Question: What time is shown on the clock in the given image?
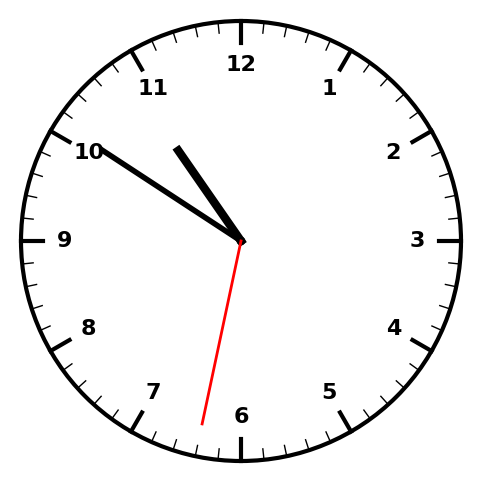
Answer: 10:50:32